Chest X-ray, AP view. Patient: 52 years old, sex M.
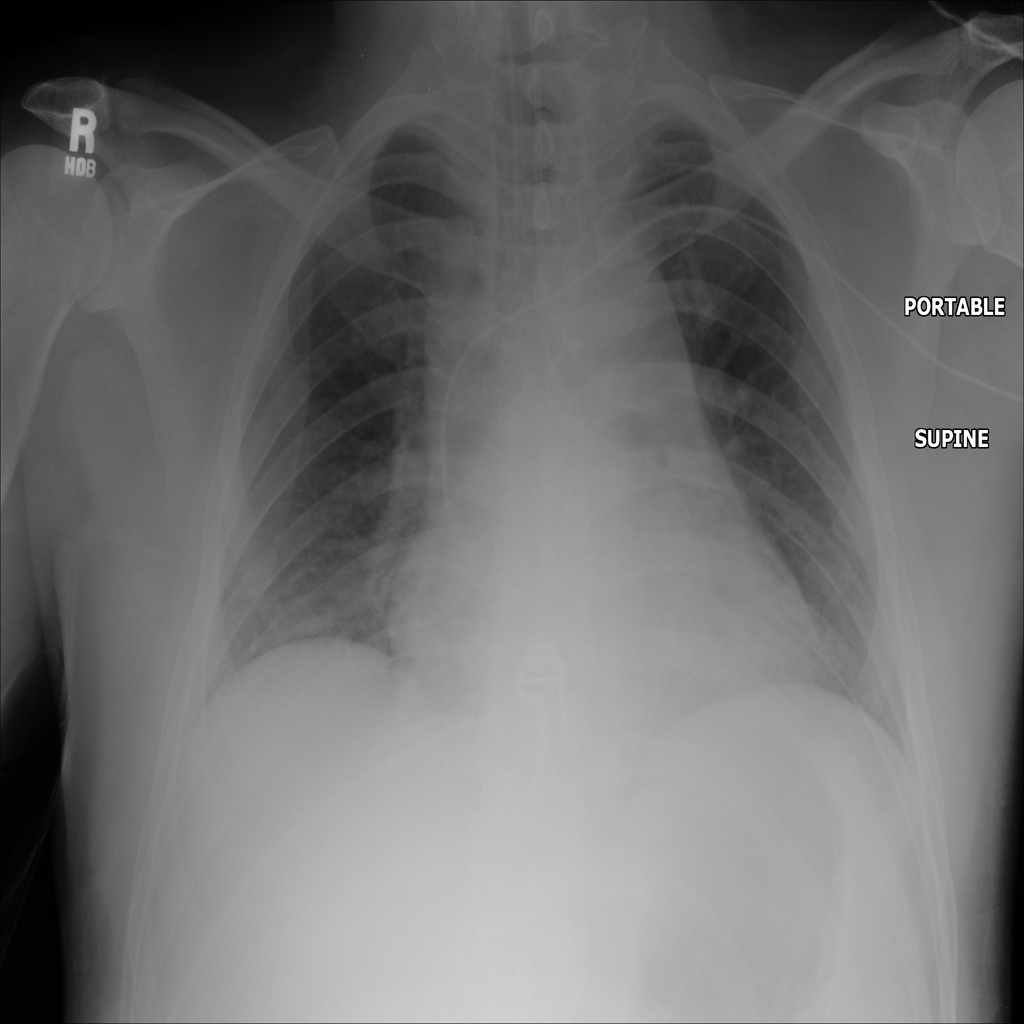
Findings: No Finding